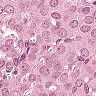
Metastatic tissue present: yes